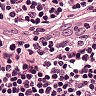
Metastatic tissue present: no